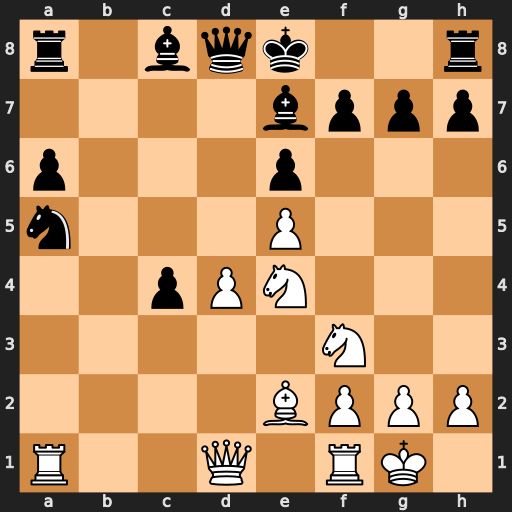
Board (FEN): r1bqk2r/4bppp/p3p3/n3P3/2pPN3/5N2/4BPPP/R2Q1RK1
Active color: w
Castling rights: kq
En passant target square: -
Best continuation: Qa4+ Bd7 Qxa5